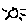
Label: sun